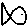
Label: fish